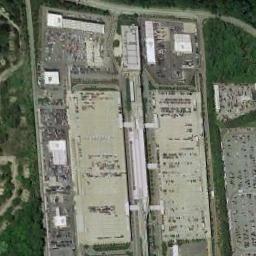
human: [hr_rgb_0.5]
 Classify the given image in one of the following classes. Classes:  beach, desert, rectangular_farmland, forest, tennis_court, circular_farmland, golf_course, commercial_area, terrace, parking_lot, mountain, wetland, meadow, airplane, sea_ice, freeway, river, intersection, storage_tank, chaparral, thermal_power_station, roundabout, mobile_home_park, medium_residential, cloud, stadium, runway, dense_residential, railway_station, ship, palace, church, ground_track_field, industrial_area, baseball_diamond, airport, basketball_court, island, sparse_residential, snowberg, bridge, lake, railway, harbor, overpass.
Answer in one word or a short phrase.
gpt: parking_lot